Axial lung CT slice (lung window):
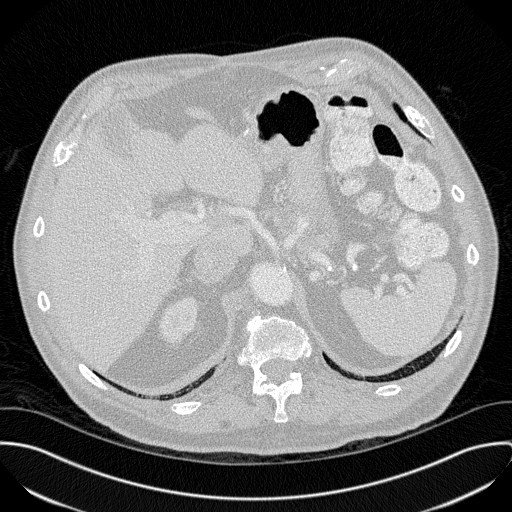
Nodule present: no